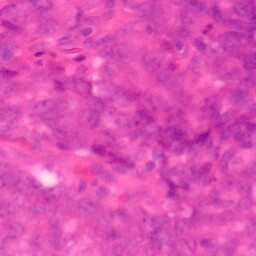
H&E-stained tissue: Colon